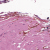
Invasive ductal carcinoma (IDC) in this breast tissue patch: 0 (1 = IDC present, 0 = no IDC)